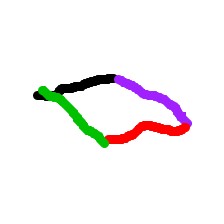
Shape: parallelogram